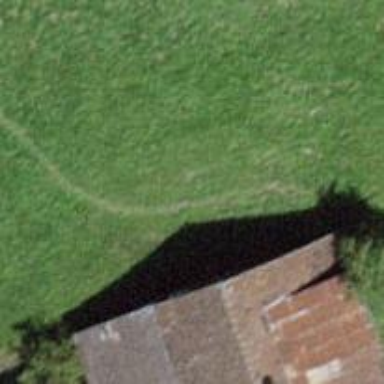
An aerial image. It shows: Path.